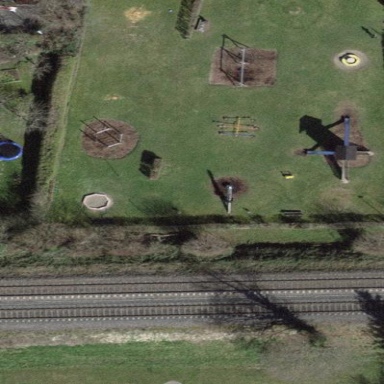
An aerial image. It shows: Playground area for leisure land.